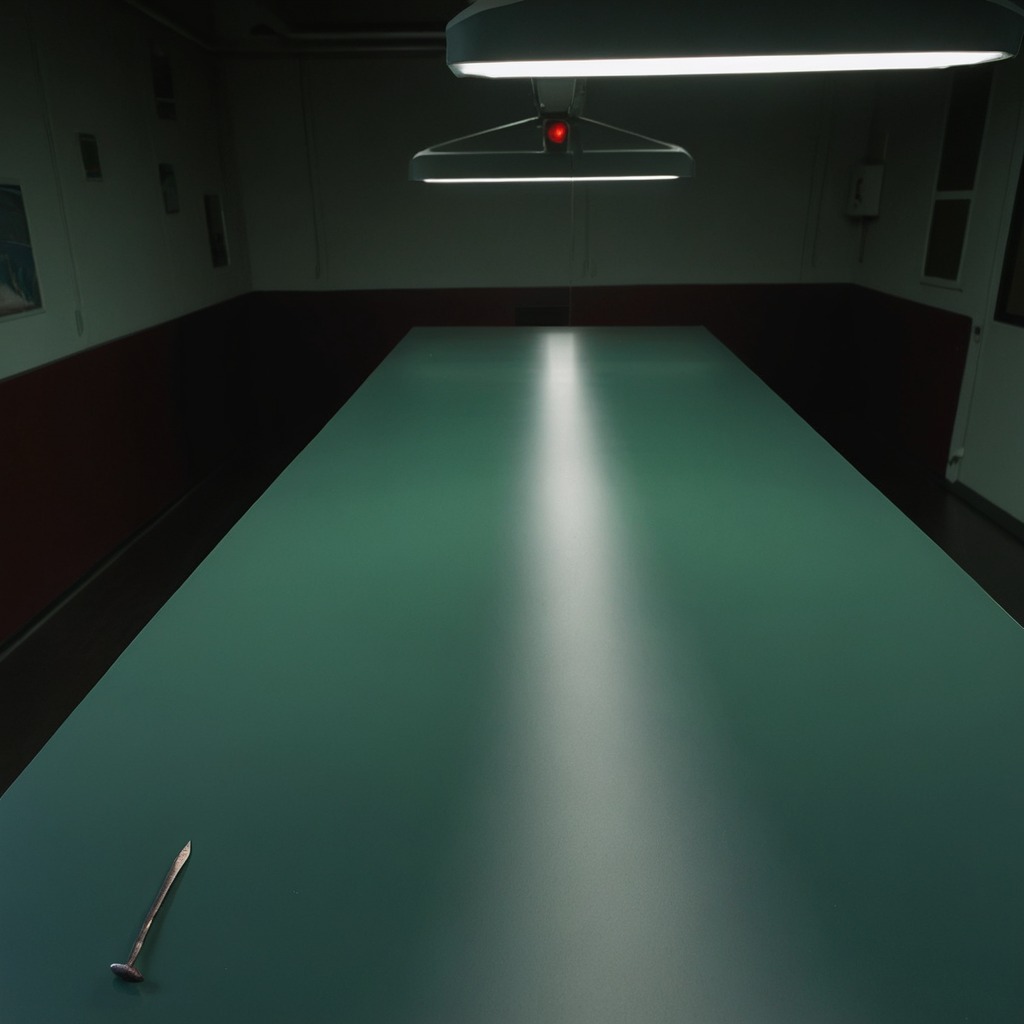
A iron nail lies on a clean empty table in a railway signal maintenance room lit by harsh overhead fluorescents.